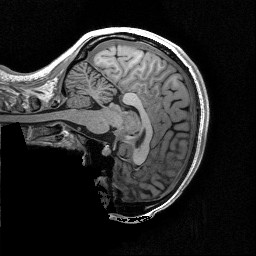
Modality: T1w
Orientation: sagittal